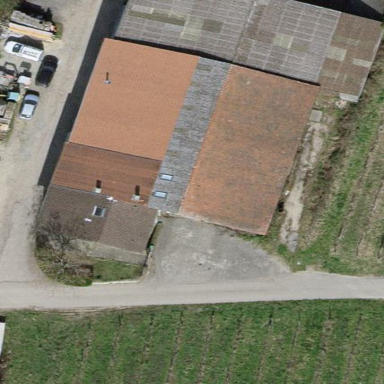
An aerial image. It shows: Farmyard area.